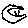
Label: moon